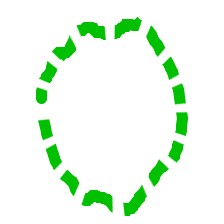
Shape: circle